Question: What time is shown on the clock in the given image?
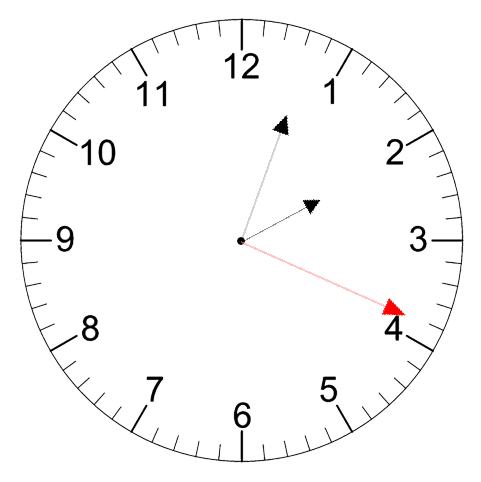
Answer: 02:03:19